Question: I am working on a project which uses coffeescript(I am new to this), backbonejs and rails 4.0.0 at the backend. I am making a backbone router class in coffeescript with following code
'''
class App.Routers.MainRouter entends Backbone.Router
routes:
"": "index"
index: ->
console.log "Hello form router"
'''
But above code always return following error

I tried different sort of indentation but it keeps giving me this error. Where am I making mistake and how can I solve it?
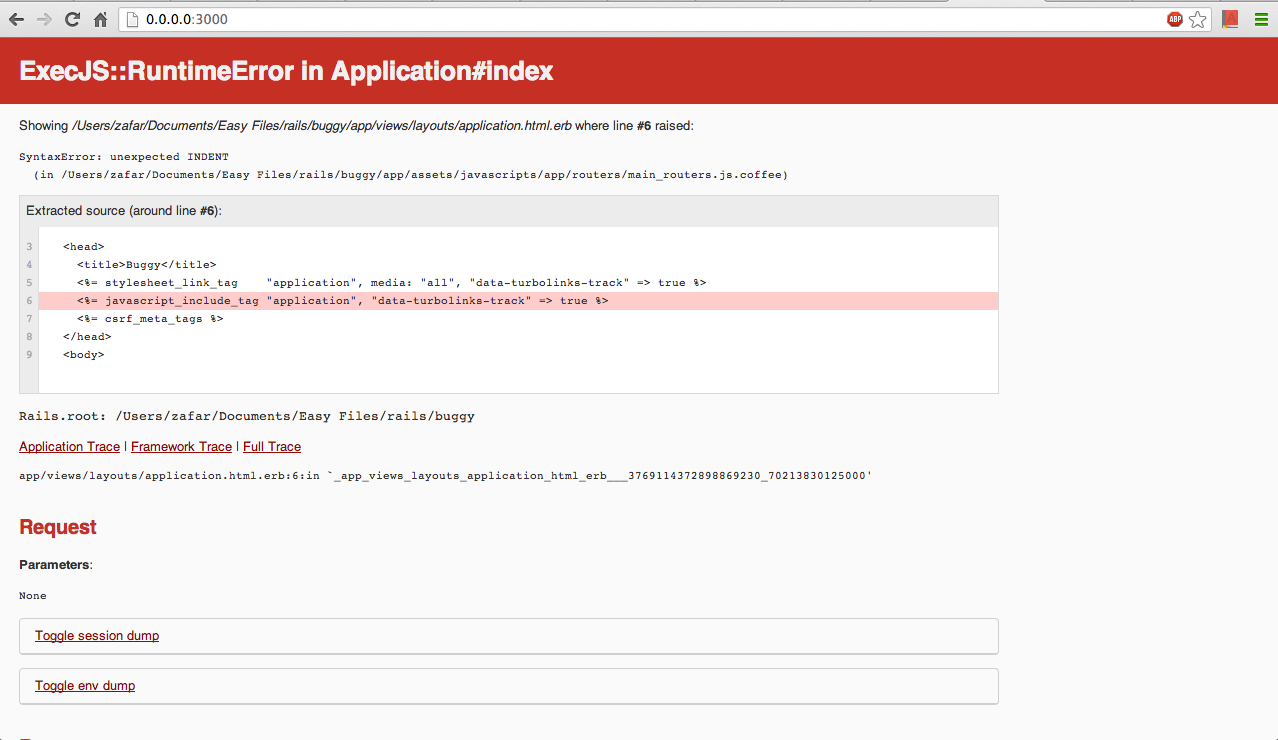
Answer: Try changing:
'''
class App.Routers.MainRouter entends Backbone.Router
'''
to
'''
class App.Routers.MainRouter extends Backbone.Router
'''